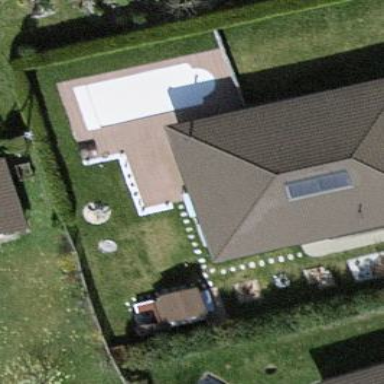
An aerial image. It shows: Building with hipped roof made of tiles. The roof orientation is along the building.